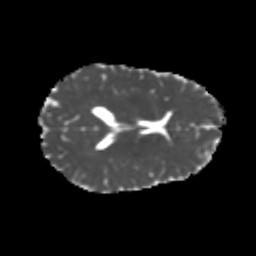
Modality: MD
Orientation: axial
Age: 24
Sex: female
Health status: healthy
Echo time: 0.074 s